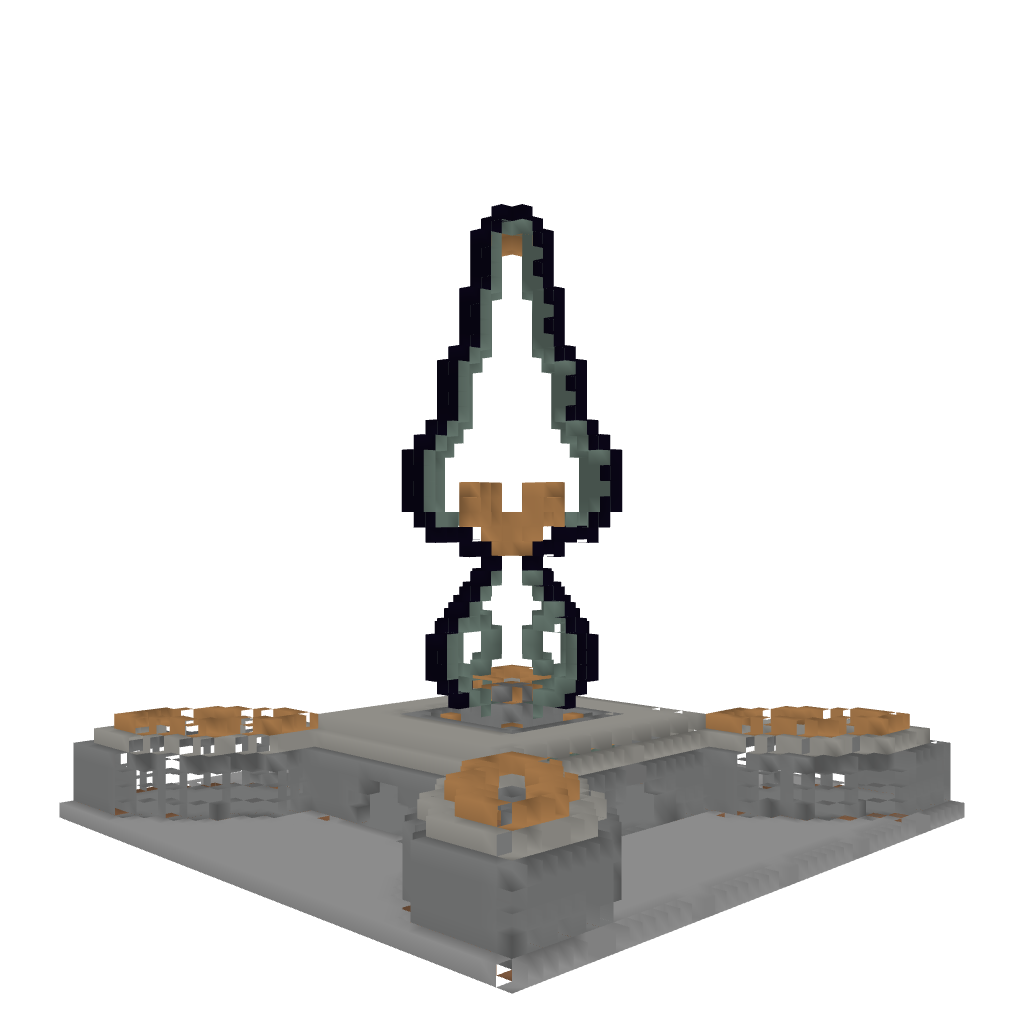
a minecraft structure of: Spawn/Warp